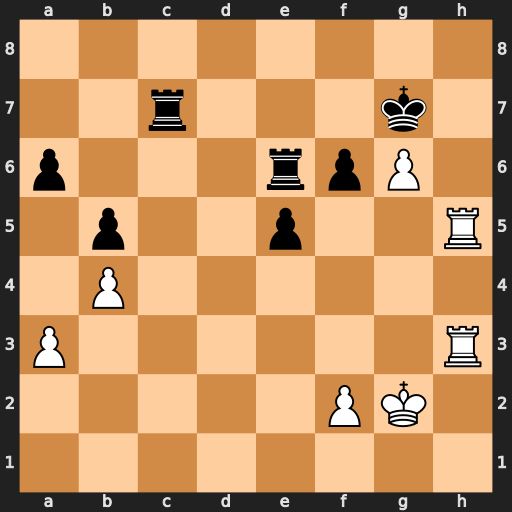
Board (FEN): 8/2r3k1/p3rpP1/1p2p2R/1P6/P6R/5PK1/8
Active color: w
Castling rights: -
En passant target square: -
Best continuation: Rh7+ Kxg6 Rxc7